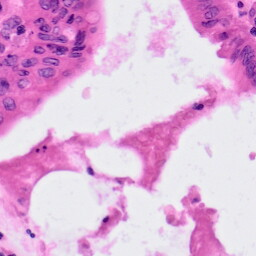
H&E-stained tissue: Colon